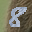
Label: 8